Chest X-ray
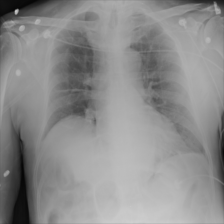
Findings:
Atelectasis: negative
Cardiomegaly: negative
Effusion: negative
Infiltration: negative
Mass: negative
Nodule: negative
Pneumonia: negative
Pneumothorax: negative
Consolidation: negative
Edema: negative
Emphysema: negative
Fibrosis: negative
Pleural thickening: negative
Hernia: negative